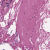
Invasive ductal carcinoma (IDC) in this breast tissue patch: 0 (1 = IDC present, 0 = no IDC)